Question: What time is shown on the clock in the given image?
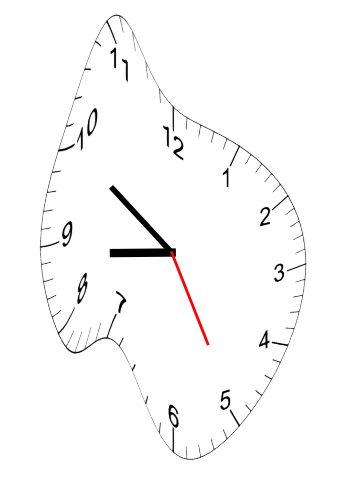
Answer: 08:50:25